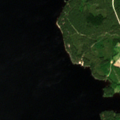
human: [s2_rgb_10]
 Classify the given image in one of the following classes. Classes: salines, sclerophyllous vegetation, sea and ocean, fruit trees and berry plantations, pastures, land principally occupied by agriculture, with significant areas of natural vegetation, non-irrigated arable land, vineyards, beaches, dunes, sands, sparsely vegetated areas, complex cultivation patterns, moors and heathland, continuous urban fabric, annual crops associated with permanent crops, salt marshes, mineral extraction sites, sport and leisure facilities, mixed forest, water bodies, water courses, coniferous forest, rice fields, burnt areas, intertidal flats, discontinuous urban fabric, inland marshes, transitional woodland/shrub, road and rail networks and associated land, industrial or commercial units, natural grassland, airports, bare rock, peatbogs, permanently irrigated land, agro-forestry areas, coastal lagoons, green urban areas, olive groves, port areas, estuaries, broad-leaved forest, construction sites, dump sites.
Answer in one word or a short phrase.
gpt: coniferous forest, transitional woodland/shrub, water bodies